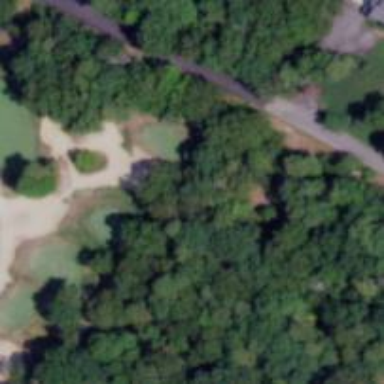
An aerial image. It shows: View of golf hole.